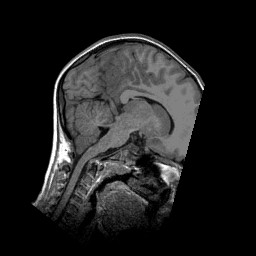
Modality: T1w
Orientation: sagittal
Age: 7
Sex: male
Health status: ill